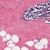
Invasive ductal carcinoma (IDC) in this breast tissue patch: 0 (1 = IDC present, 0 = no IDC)